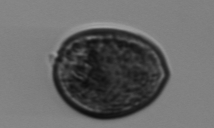
Label: Prorocentrum